The image shows the envelope spectrum of a rolling-element bearing's vibration signal, with the characteristic fault frequencies (BPFO outer race, BPFI inner race, BSF ball, FTF cage) marked as reference lines. What is the most likely bearing condition (normal, inner_race, outer_race, ball)?
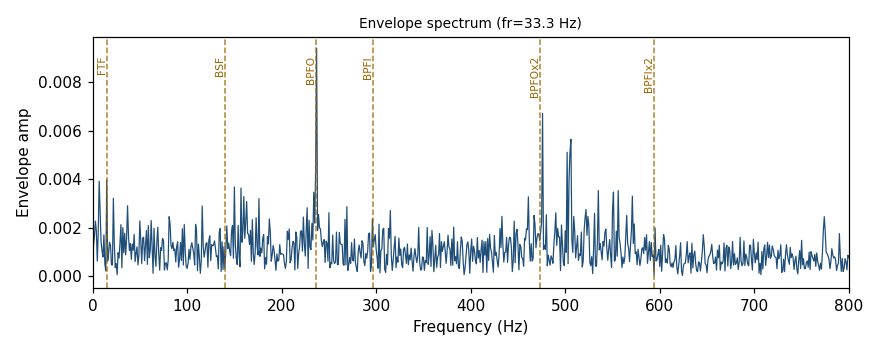
Answer: normal